Brain MRI, t2w sequence, axial 2D slice.
Patient: age 42, sex M, weight 78 kg, height 1.78 m
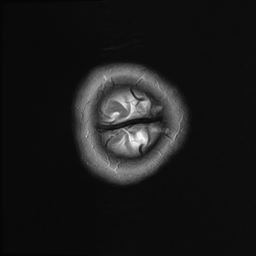